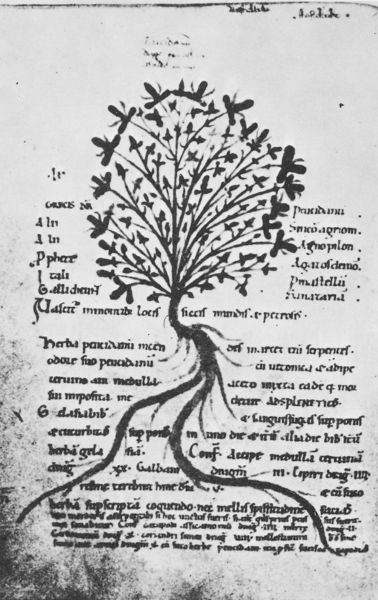
Titel: Herbar und “Sextus Placitus”, de virtutibus bestiarum in arte medicinae
Standort: Herstellungsort: Bury St. Edmunds (EU - GB)
Institution: Oxford, Bodleian Library
Schlagwörter: baum, blätter, laub, weiß, äste, grau, schwarz, zeichnung, ornament, ast, natur, stamm, zweige, busch, blatt, pflanze, schrift, papier, monochrom, wiess, foto, fotografie, tusche, buch, wurzel, schwarz-weiss, seite, illustration, text, buchstaben, erkenntnis, medizin, stängel, buchseite, flecken, wurzeln, verschlungen, mittelalter, kräuter, adam und eva, handschrift, legende, latein, wörter, buchmalerei, naturkunde, gesundheit, bild und schrfit, schwarz.weiss, schwerz.weiss, wörte